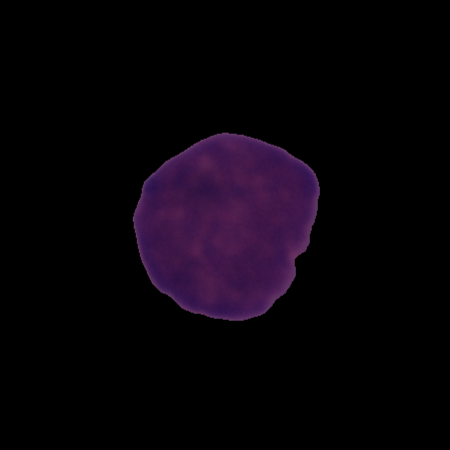
Label: cancer